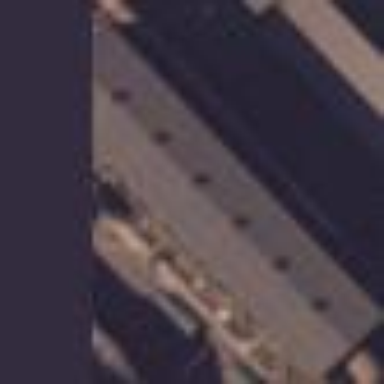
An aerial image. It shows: Industrial building.